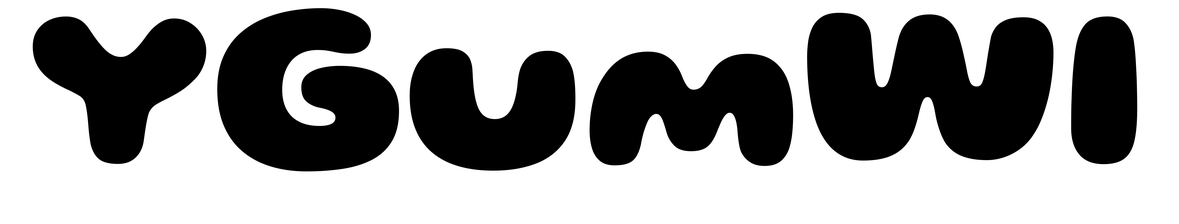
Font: Gluten_ExtraBold